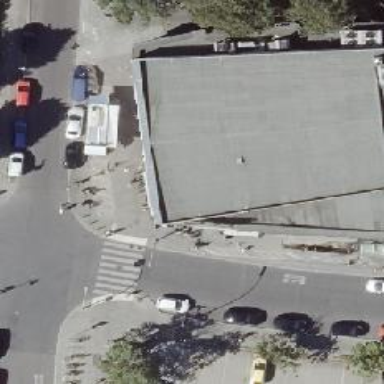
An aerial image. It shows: Supermarket.